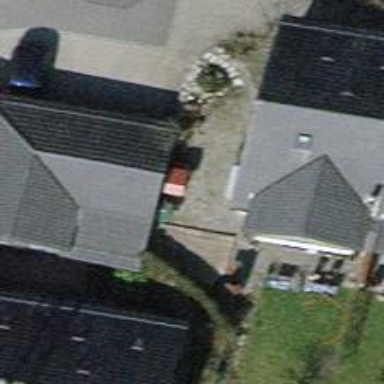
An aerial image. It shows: View of roof of building.